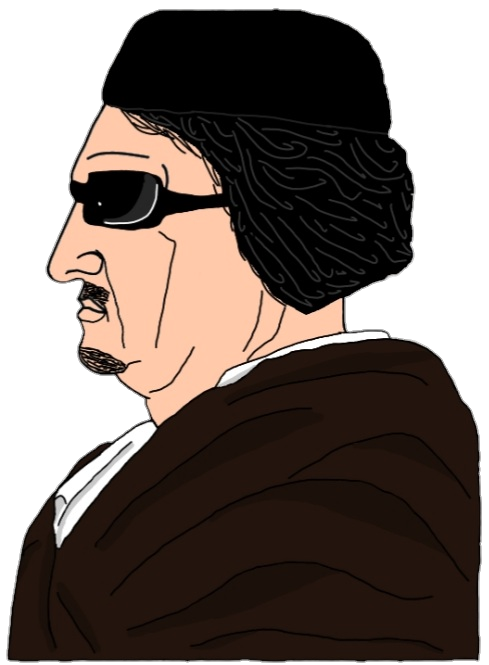
Label: 4_Yes_Chad